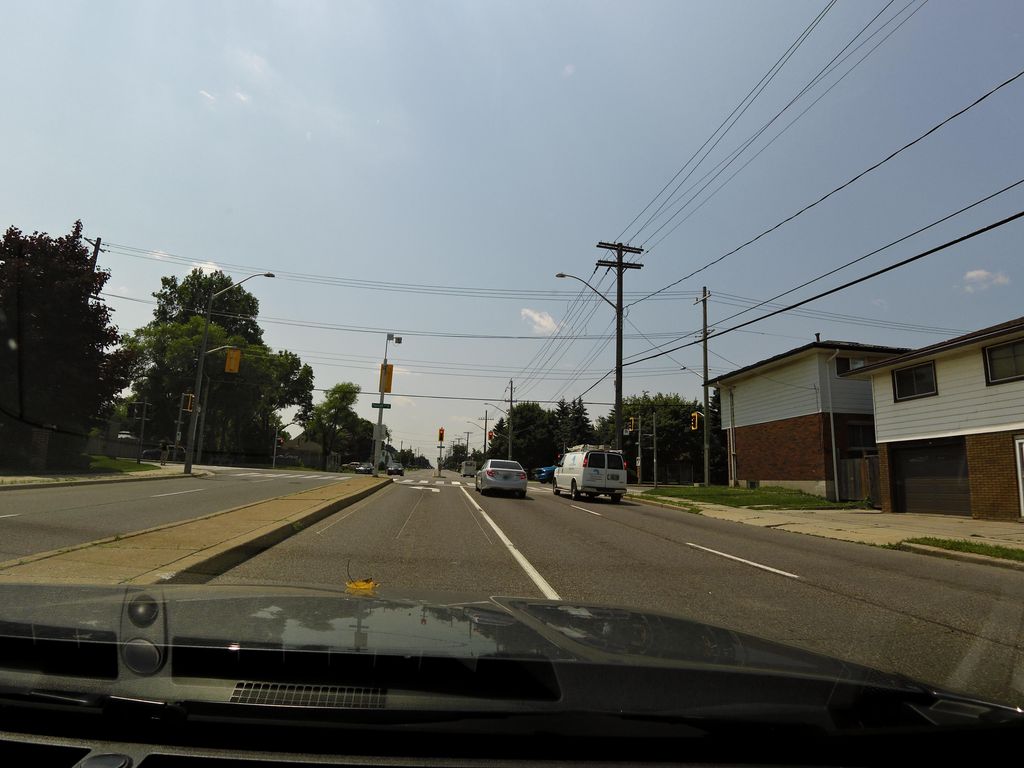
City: hamilton